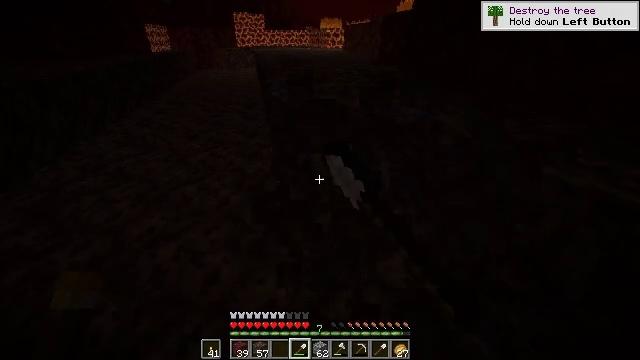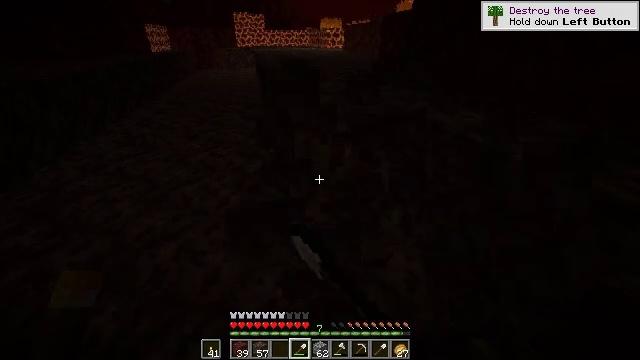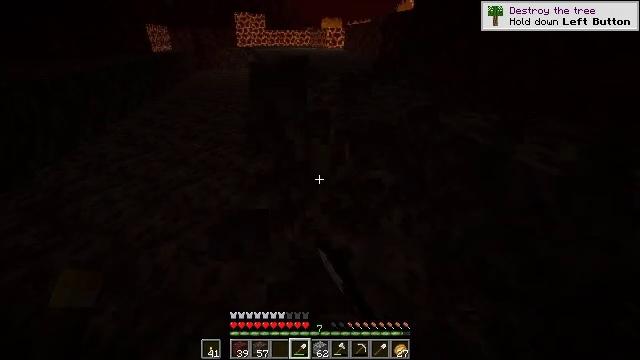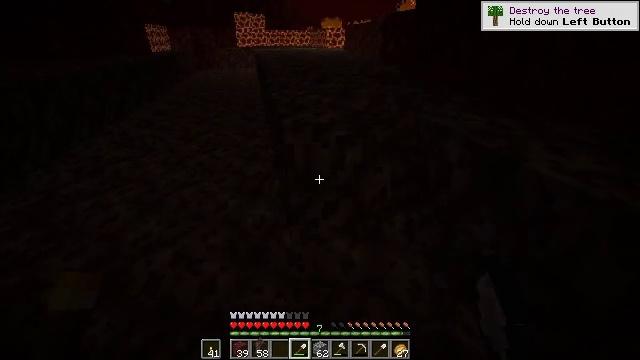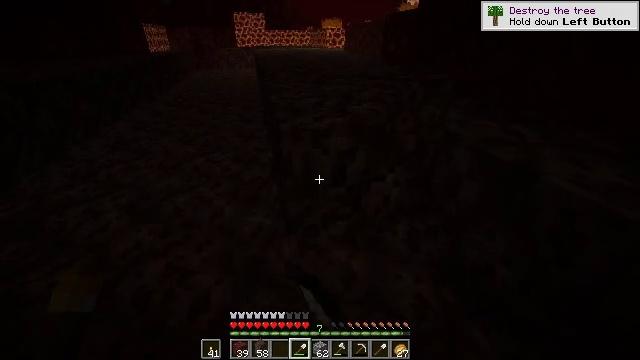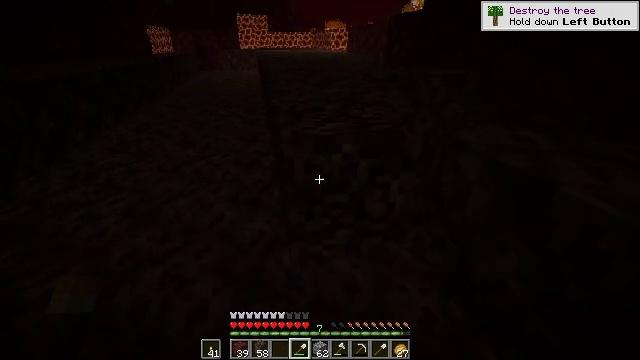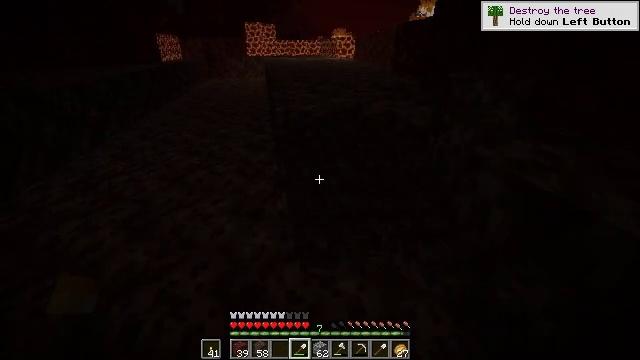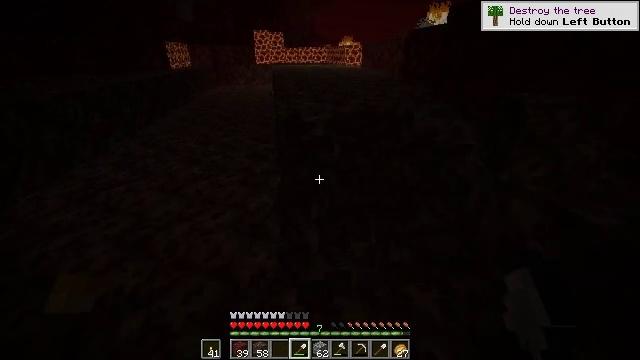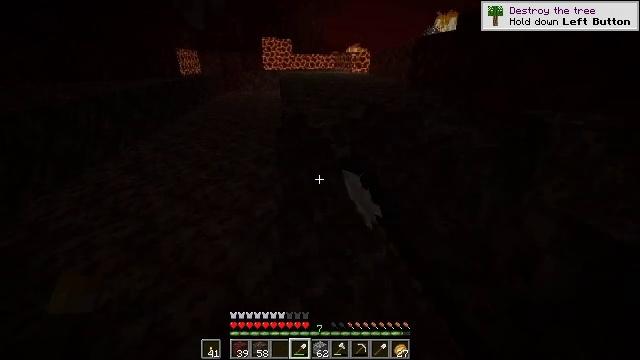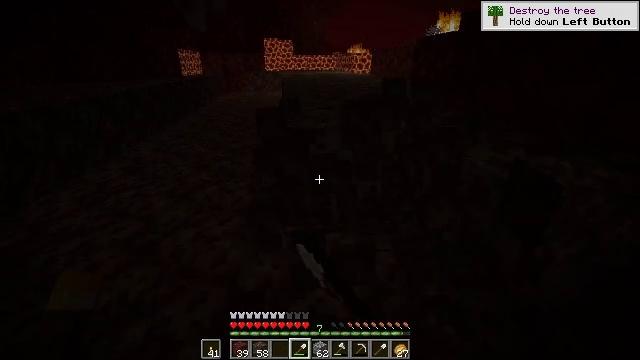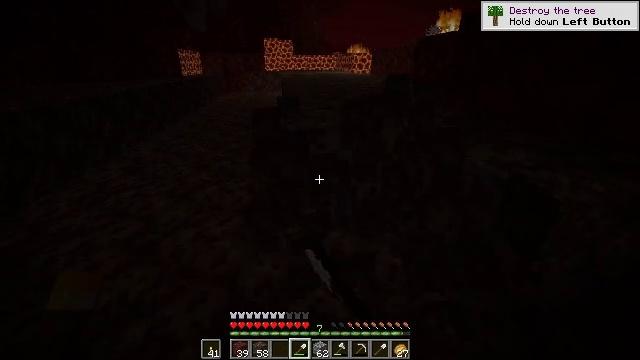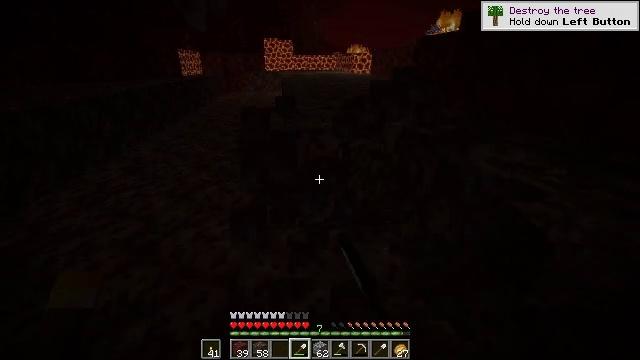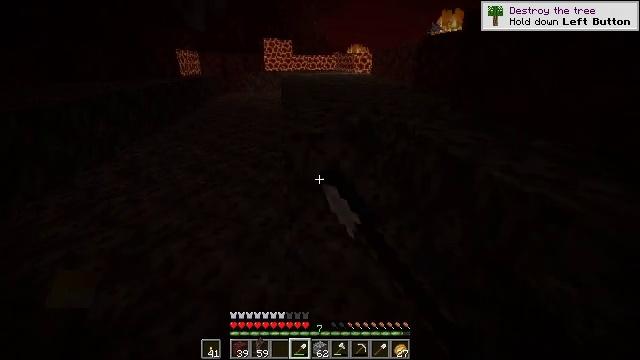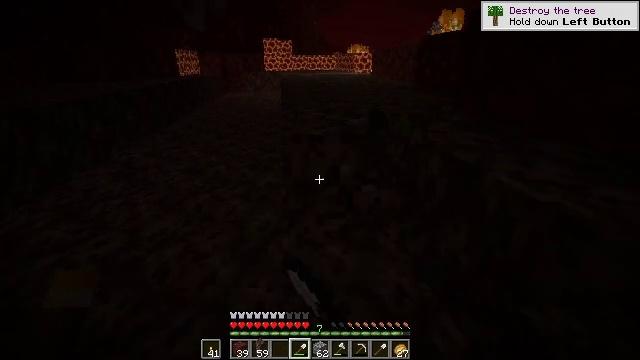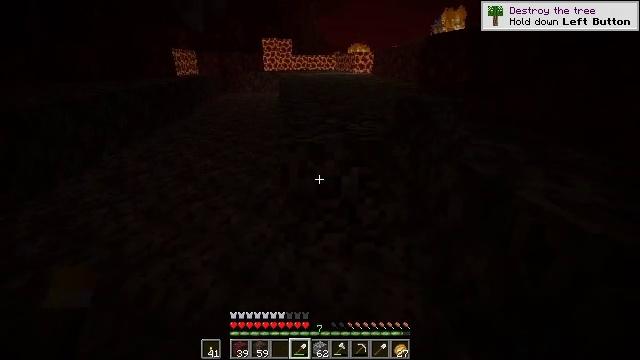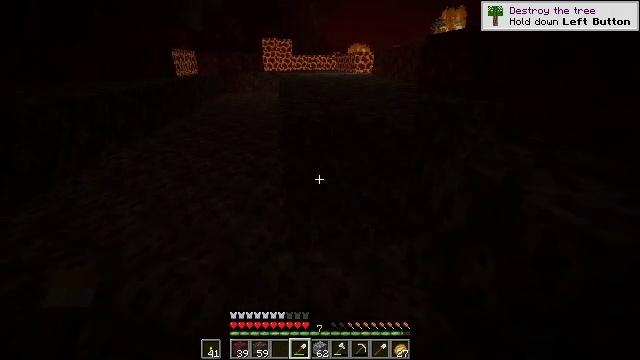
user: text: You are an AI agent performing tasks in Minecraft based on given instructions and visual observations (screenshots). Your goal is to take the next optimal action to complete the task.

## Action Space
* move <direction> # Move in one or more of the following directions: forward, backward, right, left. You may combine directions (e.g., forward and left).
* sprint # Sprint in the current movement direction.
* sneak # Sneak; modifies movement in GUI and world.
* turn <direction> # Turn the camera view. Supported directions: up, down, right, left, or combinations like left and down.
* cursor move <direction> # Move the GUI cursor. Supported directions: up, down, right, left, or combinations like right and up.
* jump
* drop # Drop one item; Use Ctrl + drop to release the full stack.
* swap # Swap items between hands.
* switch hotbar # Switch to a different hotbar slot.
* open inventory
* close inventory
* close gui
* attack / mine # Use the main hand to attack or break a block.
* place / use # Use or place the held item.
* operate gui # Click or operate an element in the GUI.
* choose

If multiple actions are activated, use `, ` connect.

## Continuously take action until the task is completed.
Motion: motion action
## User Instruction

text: Break soul sand to slow down mobs.
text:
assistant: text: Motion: attack / mine
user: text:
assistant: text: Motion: attack / mine
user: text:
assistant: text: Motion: move forward, attack / mine
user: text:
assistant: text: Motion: move forward, attack / mine
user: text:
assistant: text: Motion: move forward, attack / mine
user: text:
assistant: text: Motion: move forward, turn left and up, attack / mine
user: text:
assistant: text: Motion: move forward, turn left and up, attack / mine
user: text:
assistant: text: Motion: turn left and up, attack / mine
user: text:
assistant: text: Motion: attack / mine
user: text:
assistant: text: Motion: attack / mine
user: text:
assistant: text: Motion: move forward, attack / mine
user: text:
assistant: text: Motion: move forward, attack / mine
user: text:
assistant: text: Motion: move forward, attack / mine
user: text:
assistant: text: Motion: move forward, attack / mine
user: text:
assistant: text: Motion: attack / mine
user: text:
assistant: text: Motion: attack / mine
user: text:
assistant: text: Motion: move forward, attack / mine
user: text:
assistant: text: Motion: move forward, attack / mine
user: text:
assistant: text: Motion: move forward, attack / mine
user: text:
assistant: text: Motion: move forward, attack / mine
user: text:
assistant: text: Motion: attack / mine
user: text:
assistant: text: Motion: attack / mine
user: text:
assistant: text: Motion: attack / mine
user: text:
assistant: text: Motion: turn left, attack / mine
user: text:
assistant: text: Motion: move forward, attack / mine
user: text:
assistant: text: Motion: move forward, attack / mine
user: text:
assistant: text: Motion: move forward, attack / mine
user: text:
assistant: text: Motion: move forward, attack / mine
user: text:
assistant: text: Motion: attack / mine
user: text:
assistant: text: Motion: attack / mine